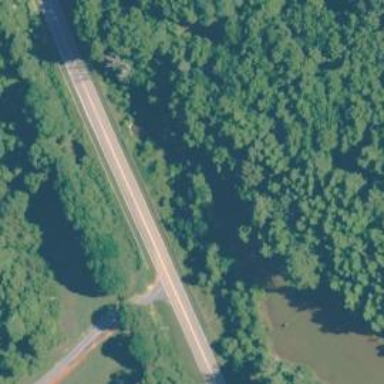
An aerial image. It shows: Culvert tunnel.